Question:
I have this menu inspired by this question <URL> which uses a select menu.
I have updated with my styles and list items. It appears to work fine but the menu only works on load, not on re-size and I can't figure it out:
## http://jsbin.com/hogad/1/ -- not working on resize
## This is updated with the fixed version here: http://jsbin.com/zijot/1/edit
WRONG jQuery:
'''
// Reference: https://stackoverflow.com/a/<PHONE>/<PHONE>
// http://jsfiddle.net/CTAKR/ -- inspiration
var items = [{
text: "Home",
link: "#"
}, {
text: "Books",
link: "#books"
}, {
text: "Blog",
link: "#blog"
}, {
text: "About Us",
link: "#about"
}, {
text: "Long Title Goes Here",
link: "#support"
}, {
text: "Support2",
link: "#support"
}, {
text: "Support3",
link: "#support"
}];
function buildMenu() {
var i, item, prevElem,
listMenu = "", //? what is this for?
selectMenu = ""; //? what is this for?
$("#nav").html('').append('<ul class="navigation"></ul><ul class="more-menu"><li class="has-children"><a href="#">More</a><ul></ul></li></ul>');
$('.more-menu ul').append('<li><a href="link.html">Gallery</a></li><li><a href="link.html">Contact</a></li>');
for (i = 0; i < items.length; i++) {
item = items[i];
var pW = prevElem ? prevElem.outerWidth() : 0;
var mW = $('.more-menu').outerWidth() + $('.navigation').outerWidth();
if (mW + pW + 50 >= $('.menu-container').innerWidth()) {
$('.more-menu ul').append('<li><a href="' + item.link + '">' + item.text + '</a></li>');
} else {
prevElem = $('<li><a href="' + item.link + '">' + item.text + '</a></li>').appendTo('.navigation');
}
if ($('.more-menu ul li').length < 1) {
$('.more-menu').hide();
} else {
$('.more-menu').show();
}
}
}
/* the problem is that it's not working on resize */
$(document).ready(function(e) {
buildMenu();
$(window).resize(function(e) {
buildMenu();
});
});
// Toggle the UL UL
$(document).ready(function() {
$(".has-children a").click(function() {
// $(this).next('ul').toggleClass("open");
$(this).parent('li').toggleClass("open-menu");
});
});
// Hide when clicked/tapped outside
$(document).on('touchstart click', function(event){
if(!$(event.target).closest('.menu-container').length) {
if($('.menu-container ul ul').is(":visible")) {
$('.has-children').removeClass("open-menu");
}
}
});
'''
HTML:
'''
<div class="menu-container">
<nav id="nav"><!--menu draws here --></div>
</nav>
'''
CSS:
'''
.menu-container {
max-width: 900px;
margin: 0 auto;
}
#nav {
display: block;
margin: 0 auto;
text-align: center;
white-space: nowrap;
font-size: 0px; /*remove spacing */
}
#nav ul {
list-style: none;
display: inline-block;
white-space: nowrap;
font-size: 16px;
margin: 0;
padding: 0;
}
#nav > ul > li {
display: inline-block;
position: relative;
}
#nav > ul > li {
margin-right: 2px
}
#nav > ul li a {
display: inline-block;
background: #2C3C53;
color: #fff;
padding: 0 20px;
line-height: 50px;
text-decoration: none;
}
#nav a:hover,
#nav .open-menu > a {
background: red
}
#nav .more-menu ul {
height: 0px;
overflow: hidden;
position: absolute;
top: 54px;
opacity: 0;
right: 0;
text-align: left;
transition: opacity .5s ease-in-out;
}
#nav .open-menu ul {
height: auto;
overflow: visible;
opacity: 1;
}
.more-menu ul li {
display: block
}
.more-menu ul li:not(:last-child) {
margin-bottom: 2px
}
#nav .more-menu ul a {
display: block;
line-height: normal;
padding: 10px 20px;
width: 100%;
min-width: 10em;
}
.has-children > a:after {
font-family: 'FontAwesome';
content: "
067";
position: relative;
display: inline;
line-height: 1;
font-size: 10px;
padding-left: 10px;
top:-1px;
}
.has-children.open-menu > a:after { content: "
068" }
'''
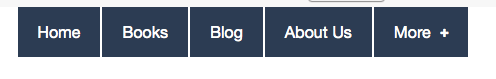
Answer: I believe your problem is that the 'More' navigation didn't show its children, its because you generate the navigation dynamically.. So, you have to use event delegation for your click function like this:
'''
$(document).ready(function() {
$("body").on('click','.has-children a',function() {
// $(this).next('ul').toggleClass("open");
$(this).parent('li').toggleClass("open-menu");
});
});
'''